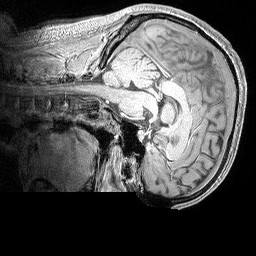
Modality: MP2RAGE
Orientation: sagittal
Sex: male
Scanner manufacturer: siemens
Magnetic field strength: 3 T
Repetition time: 5 s
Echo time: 0.00292 s